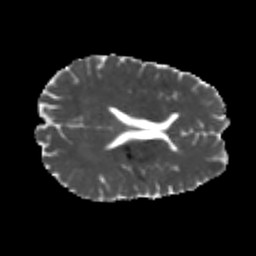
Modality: MD
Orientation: axial
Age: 21
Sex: male
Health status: healthy
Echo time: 0.074 s